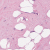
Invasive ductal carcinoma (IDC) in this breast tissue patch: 0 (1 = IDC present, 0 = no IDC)